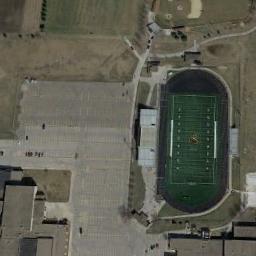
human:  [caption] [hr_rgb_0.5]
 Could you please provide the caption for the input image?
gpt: Track and field are built on bare land next to the building .

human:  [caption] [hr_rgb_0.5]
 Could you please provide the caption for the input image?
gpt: There are many buildings next to the ground track field .

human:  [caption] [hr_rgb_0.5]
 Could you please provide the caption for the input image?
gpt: There is a semicircle in the track and field .

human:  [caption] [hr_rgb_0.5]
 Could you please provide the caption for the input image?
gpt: The ground track field is on a lawn and a parking lot is next to the ground track field .

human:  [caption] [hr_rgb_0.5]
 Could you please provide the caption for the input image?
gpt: A ground track field with a black track beside a parking lot .